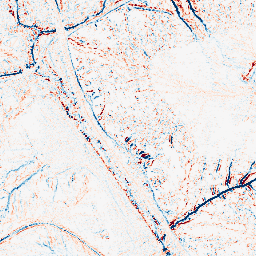
Category: edge_preserving
Decomposition family: median
Decomposition parameters: size: 5
Upsampling method: quadratic
Upsampling parameters: scale: 8
Upsampling scale: 8